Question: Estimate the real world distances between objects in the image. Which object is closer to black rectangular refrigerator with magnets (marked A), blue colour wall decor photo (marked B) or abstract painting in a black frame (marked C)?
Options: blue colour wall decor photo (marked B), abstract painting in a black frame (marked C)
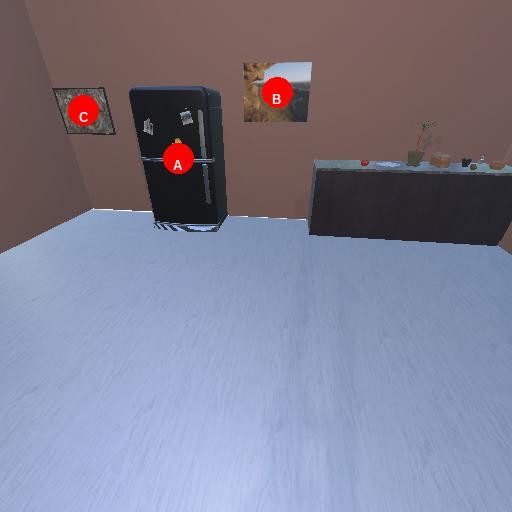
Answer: blue colour wall decor photo (marked B)